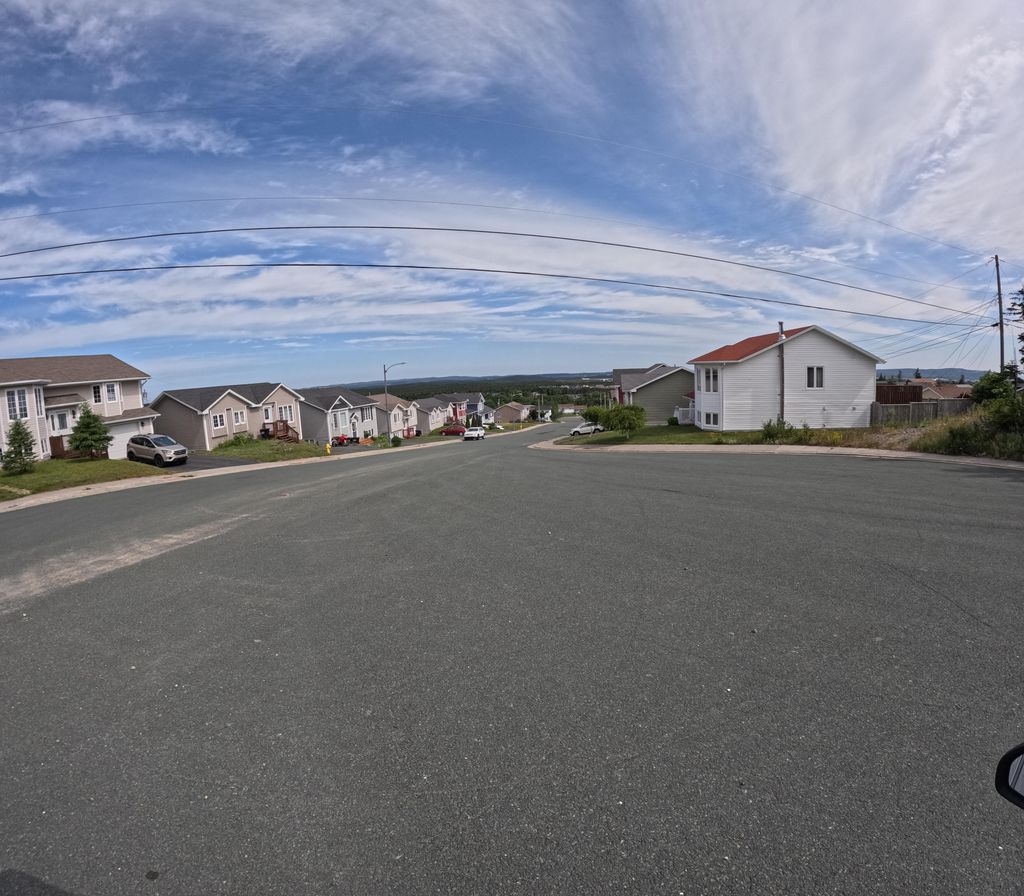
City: st_johns